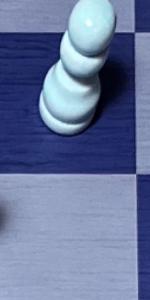
Label: Empty